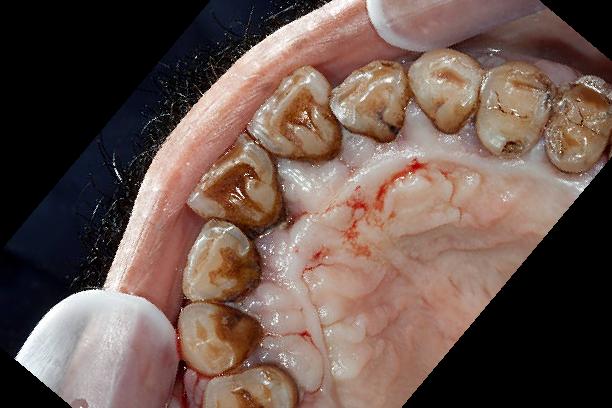
Condition: Gingivitis